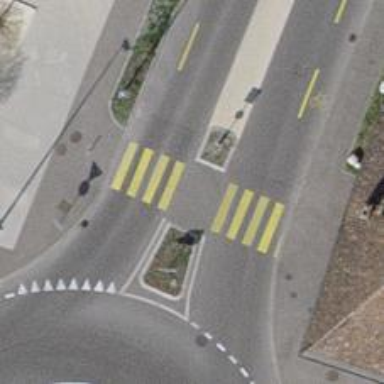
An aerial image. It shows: Marked crossing with zebra crossing island.